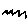
Label: zigzag